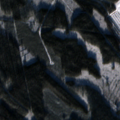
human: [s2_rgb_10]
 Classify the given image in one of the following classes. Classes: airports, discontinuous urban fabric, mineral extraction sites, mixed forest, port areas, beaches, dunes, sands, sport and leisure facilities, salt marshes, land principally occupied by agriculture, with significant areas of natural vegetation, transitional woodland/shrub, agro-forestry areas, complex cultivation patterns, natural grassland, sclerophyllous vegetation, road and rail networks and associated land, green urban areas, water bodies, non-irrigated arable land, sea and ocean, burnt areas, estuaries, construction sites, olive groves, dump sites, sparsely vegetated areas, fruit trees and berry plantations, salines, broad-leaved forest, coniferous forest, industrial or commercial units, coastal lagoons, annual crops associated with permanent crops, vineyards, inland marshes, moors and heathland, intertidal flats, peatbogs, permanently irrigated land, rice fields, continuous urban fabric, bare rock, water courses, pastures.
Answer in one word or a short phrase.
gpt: coniferous forest, transitional woodland/shrub, peatbogs